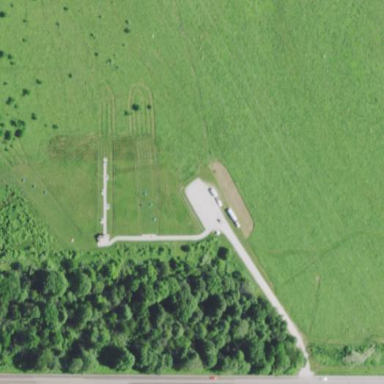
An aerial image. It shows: Archery pitch for sports and leisure activities.